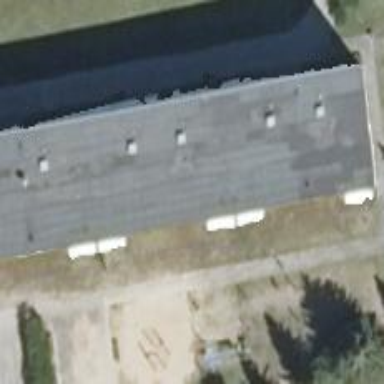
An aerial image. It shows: Residential building with flat grey roof.